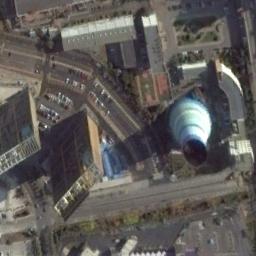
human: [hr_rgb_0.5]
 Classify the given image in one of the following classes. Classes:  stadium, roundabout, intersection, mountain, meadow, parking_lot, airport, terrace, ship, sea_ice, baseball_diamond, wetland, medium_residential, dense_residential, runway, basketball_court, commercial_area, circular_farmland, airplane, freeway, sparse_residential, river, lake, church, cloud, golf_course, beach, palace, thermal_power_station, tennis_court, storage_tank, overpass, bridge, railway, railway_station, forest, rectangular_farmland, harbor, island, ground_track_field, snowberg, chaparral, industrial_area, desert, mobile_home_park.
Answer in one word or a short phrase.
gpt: thermal_power_station